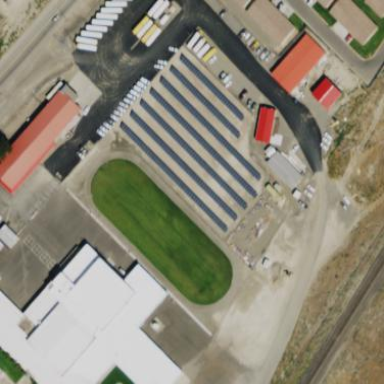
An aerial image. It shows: Solar power generator with photovoltaic panels.